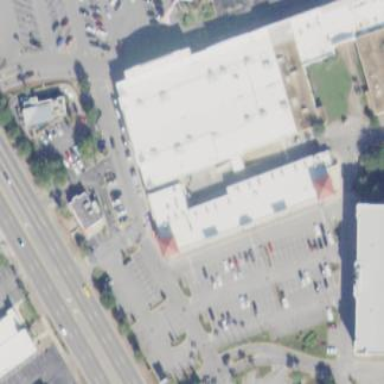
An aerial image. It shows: Retail building.